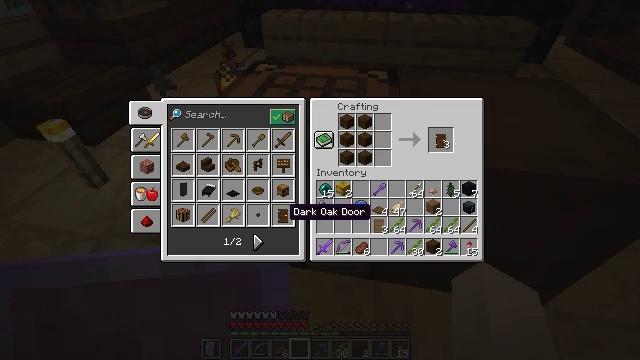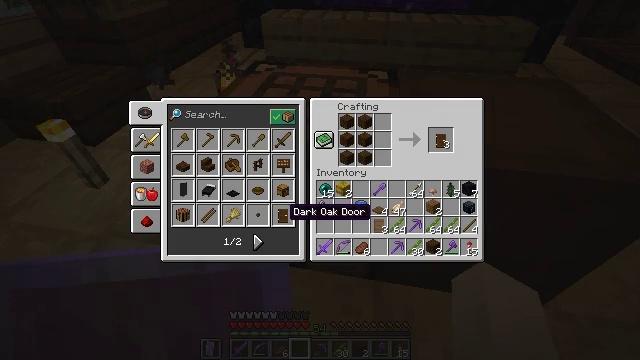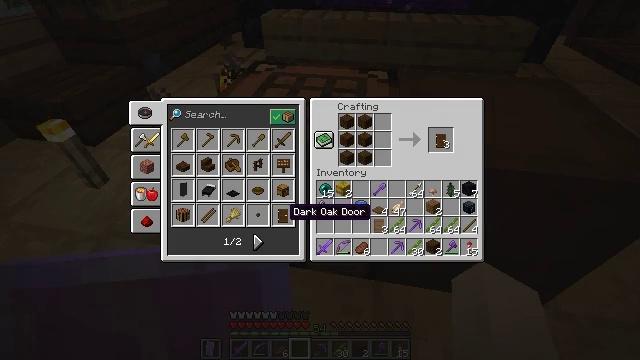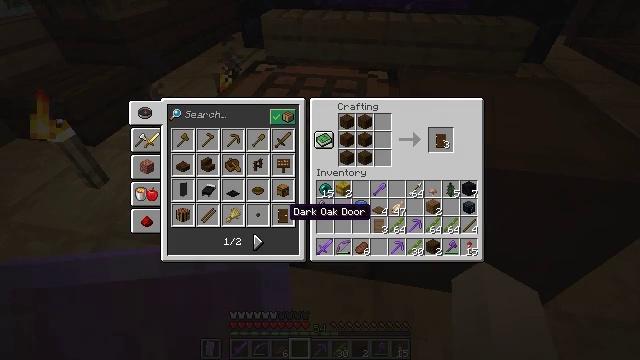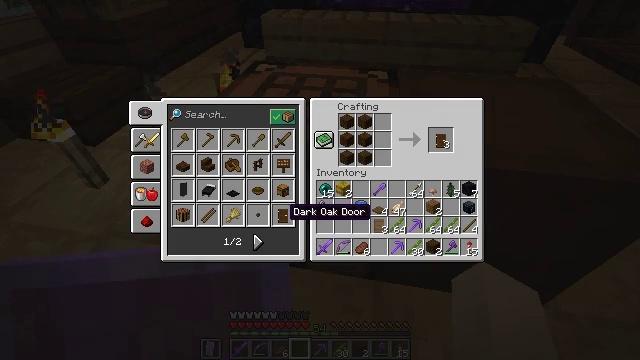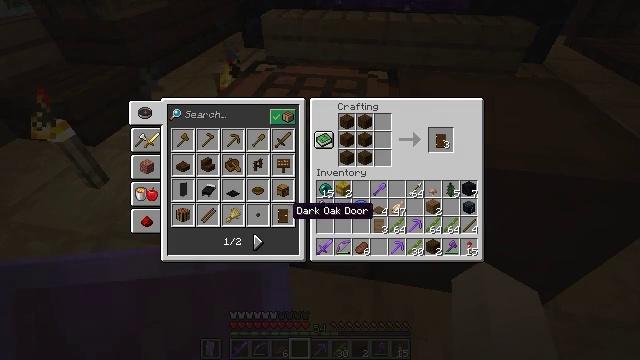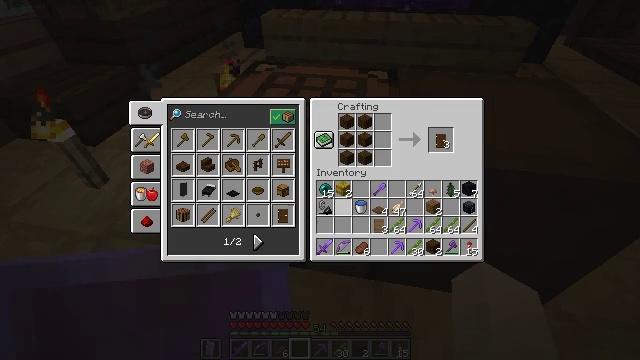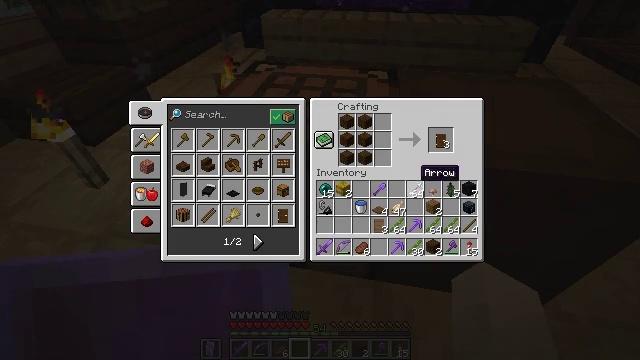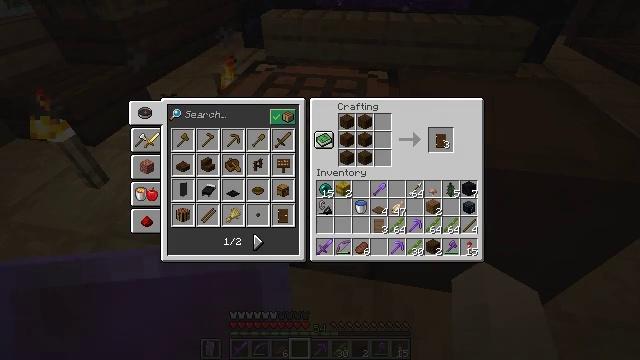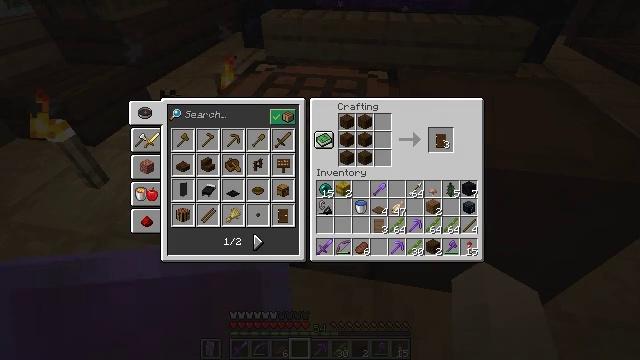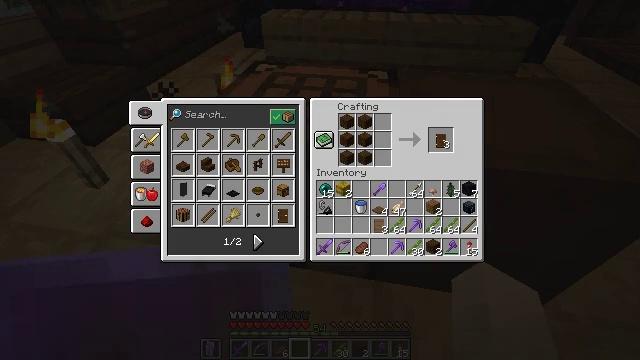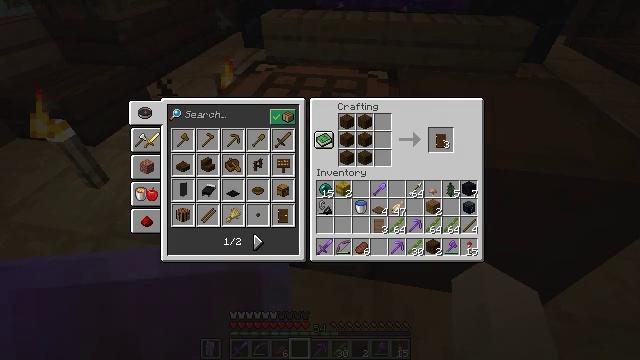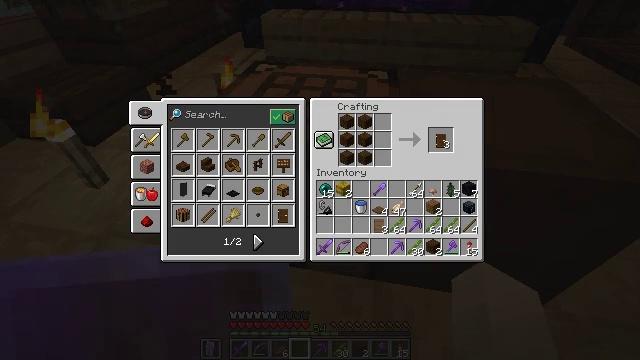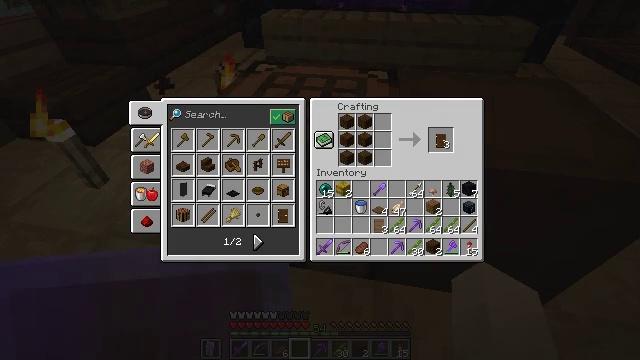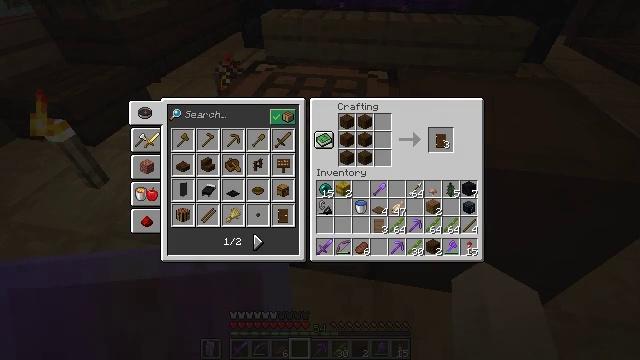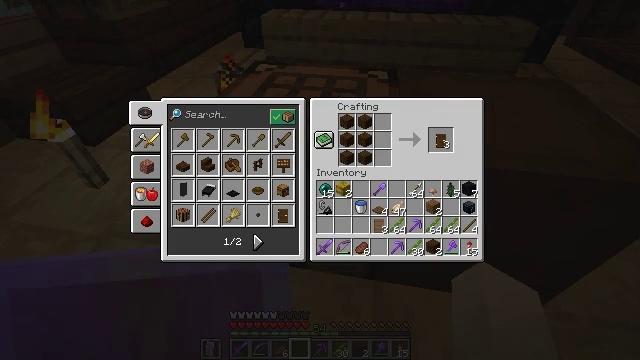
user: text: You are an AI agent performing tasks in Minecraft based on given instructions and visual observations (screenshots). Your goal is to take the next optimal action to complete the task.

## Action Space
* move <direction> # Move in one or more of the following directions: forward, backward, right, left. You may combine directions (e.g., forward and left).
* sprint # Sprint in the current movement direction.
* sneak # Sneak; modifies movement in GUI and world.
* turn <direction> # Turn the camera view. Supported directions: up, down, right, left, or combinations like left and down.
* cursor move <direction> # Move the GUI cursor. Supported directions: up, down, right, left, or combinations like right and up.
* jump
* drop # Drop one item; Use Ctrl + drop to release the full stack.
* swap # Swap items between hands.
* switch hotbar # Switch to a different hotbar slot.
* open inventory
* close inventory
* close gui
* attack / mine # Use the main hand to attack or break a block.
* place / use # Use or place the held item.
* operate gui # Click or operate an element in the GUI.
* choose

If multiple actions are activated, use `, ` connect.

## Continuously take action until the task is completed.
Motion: motion action
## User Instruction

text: Use dark oak planks to craft a dark oak door.
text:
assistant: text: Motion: no_op
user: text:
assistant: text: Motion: no_op
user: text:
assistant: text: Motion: no_op
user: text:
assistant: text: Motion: no_op
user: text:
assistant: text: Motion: no_op
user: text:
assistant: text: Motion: turn right and up
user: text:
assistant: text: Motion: turn right and up
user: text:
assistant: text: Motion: turn right and up
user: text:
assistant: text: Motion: no_op
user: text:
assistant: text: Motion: no_op
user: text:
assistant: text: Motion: no_op
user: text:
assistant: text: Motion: no_op
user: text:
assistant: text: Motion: no_op
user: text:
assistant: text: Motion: sneak
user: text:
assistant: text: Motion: sneak
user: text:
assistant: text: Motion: sneak
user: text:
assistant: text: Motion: sneak
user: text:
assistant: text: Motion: sneak, turn up
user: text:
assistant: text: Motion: sneak
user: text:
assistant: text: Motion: sneak
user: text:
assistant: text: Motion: sneak
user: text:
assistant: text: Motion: sneak, attack / mine
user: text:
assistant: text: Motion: sneak, attack / mine
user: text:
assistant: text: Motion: sneak, attack / mine
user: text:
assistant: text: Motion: sneak, attack / mine
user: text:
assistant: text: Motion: sneak, attack / mine
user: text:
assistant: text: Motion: sneak, attack / mine